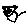
Label: cat